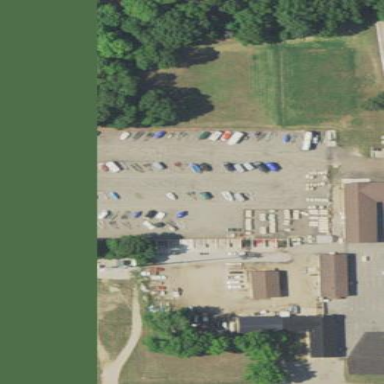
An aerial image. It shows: Building used for storage rental.